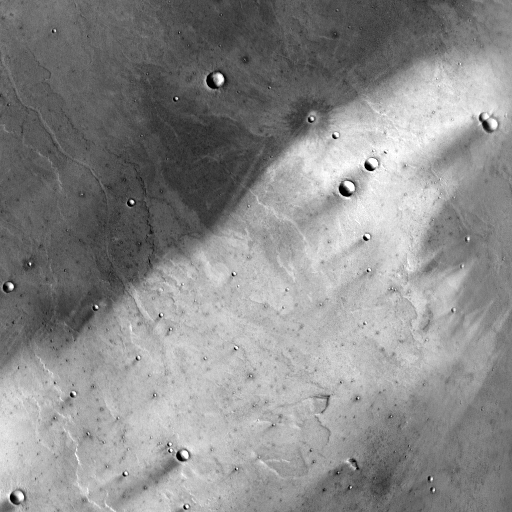
Crater classes present: Background, Other, Layered